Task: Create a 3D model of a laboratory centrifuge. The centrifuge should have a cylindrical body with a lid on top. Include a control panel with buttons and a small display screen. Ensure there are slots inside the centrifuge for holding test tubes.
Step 294:
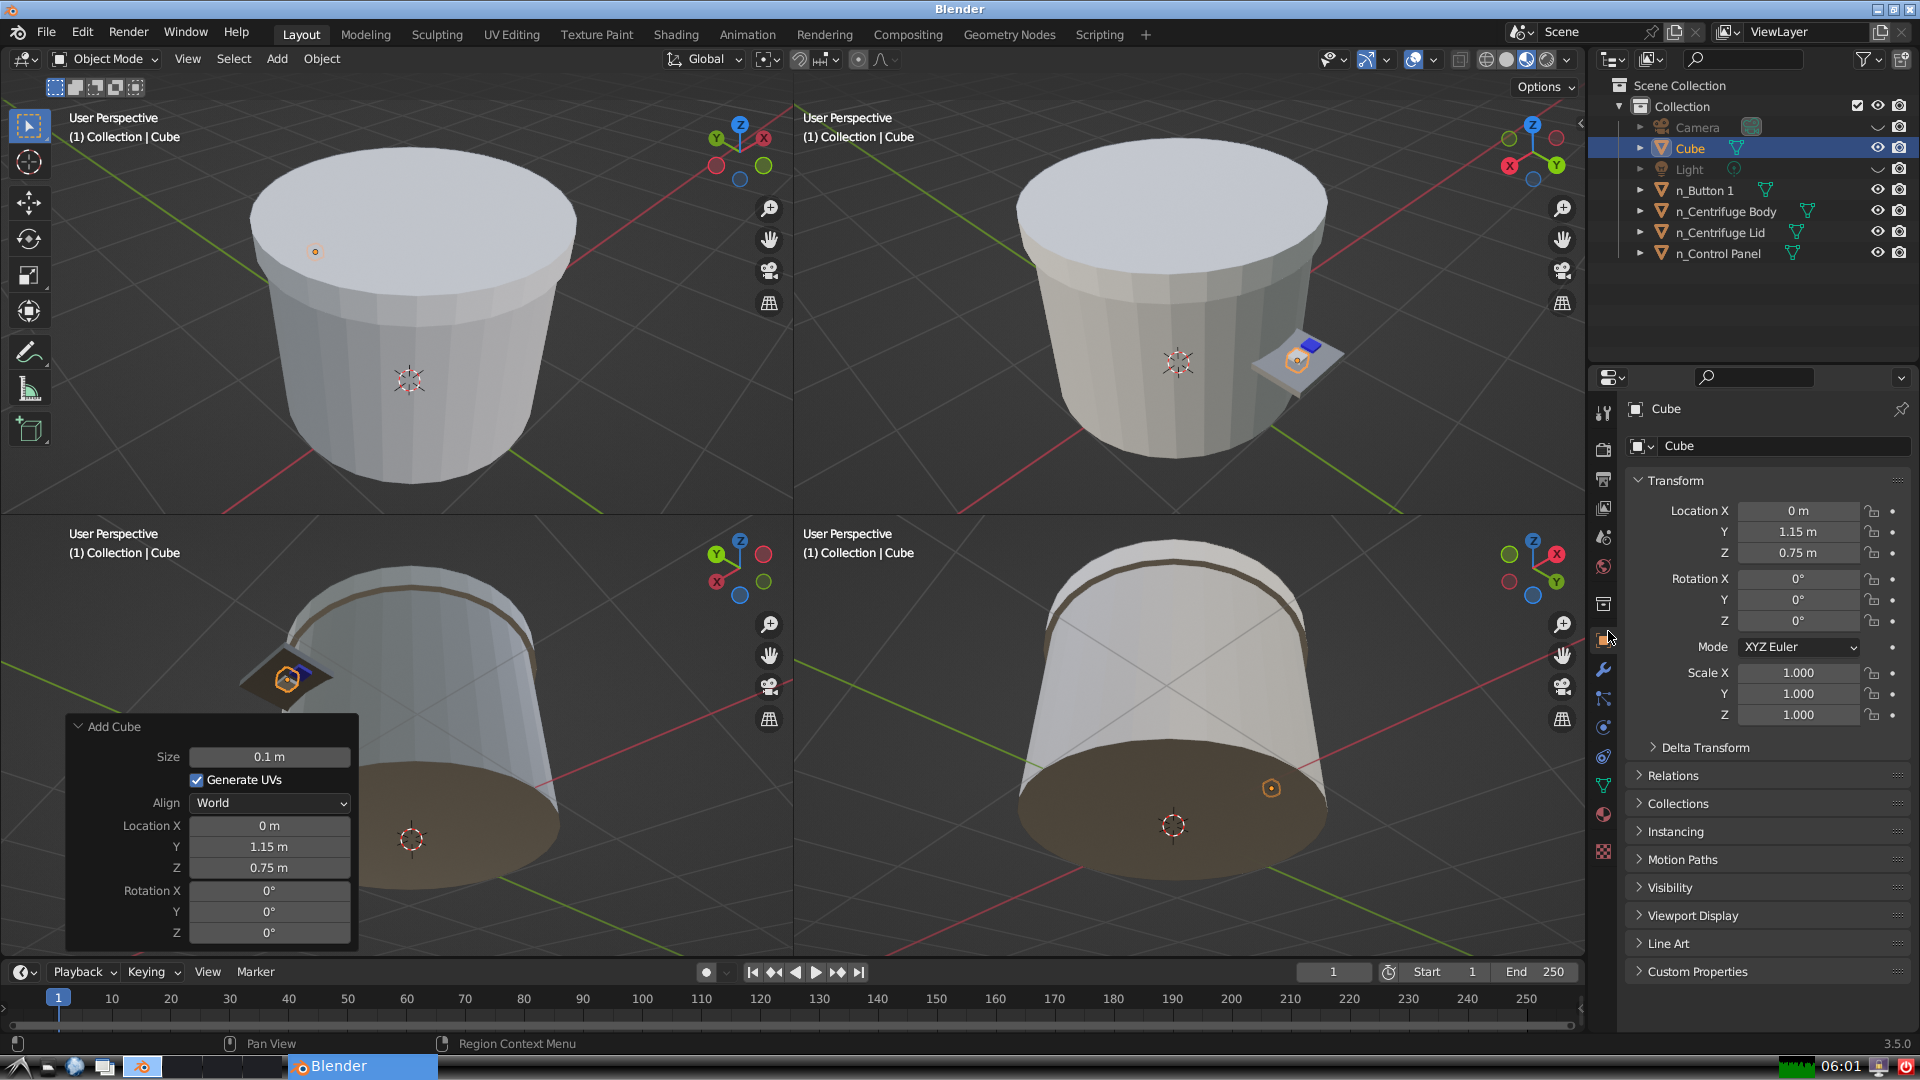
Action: {"mouse_move": [1732, 445]}